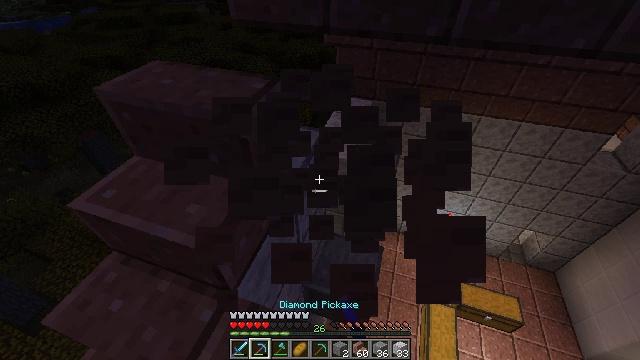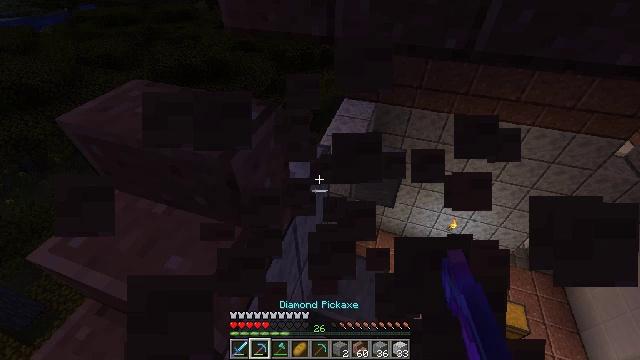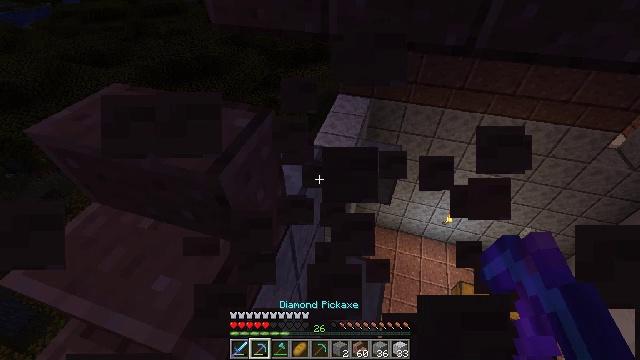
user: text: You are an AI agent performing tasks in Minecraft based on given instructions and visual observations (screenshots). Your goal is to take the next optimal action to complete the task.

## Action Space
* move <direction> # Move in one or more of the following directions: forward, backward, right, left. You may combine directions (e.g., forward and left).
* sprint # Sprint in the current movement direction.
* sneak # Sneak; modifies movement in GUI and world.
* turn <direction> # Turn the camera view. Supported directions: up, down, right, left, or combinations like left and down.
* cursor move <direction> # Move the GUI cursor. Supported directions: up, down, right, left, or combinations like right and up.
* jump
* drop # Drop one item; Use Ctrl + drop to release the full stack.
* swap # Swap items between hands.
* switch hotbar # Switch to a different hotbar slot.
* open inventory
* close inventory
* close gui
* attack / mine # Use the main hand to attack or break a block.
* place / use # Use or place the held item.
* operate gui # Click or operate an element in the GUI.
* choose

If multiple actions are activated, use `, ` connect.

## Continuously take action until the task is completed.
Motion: motion action
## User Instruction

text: Gather polished granite stairs from a structure.
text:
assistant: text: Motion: move forward
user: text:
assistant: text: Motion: move forward, turn right and down
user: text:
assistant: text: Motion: no_op